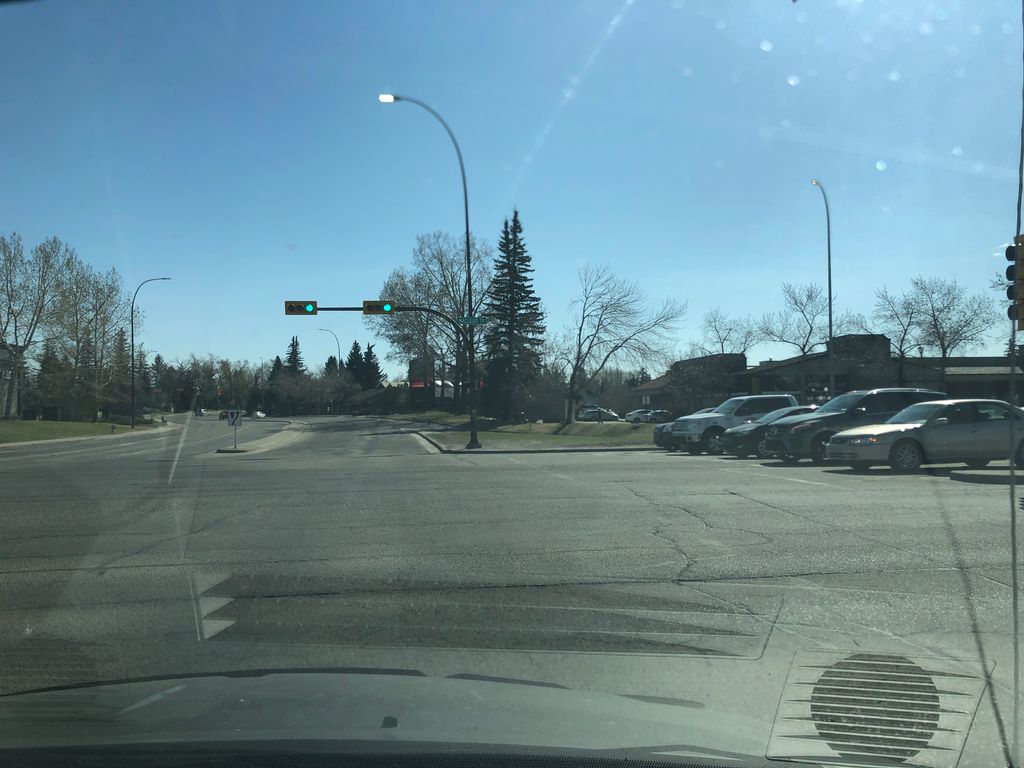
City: calgary